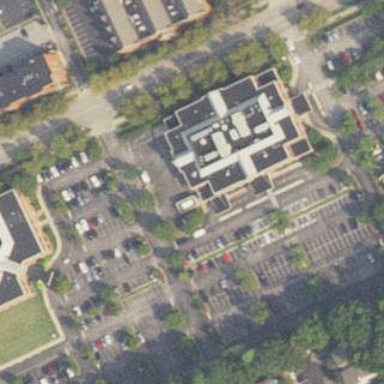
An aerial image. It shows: Hospital building.